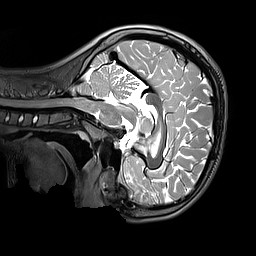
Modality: T2w
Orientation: sagittal
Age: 11
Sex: male
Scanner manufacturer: siemens
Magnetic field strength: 3 T
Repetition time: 3.2 s
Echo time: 0.408 s